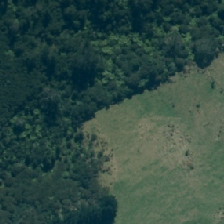
Land cover: low_producing_grassland